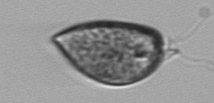
Label: Prorocentrum_micans